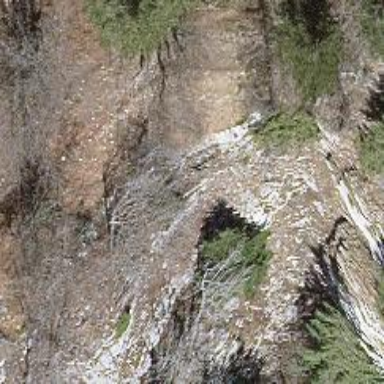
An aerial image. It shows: Cliff in nature.